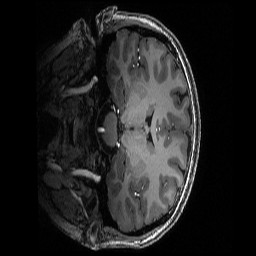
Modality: T1w
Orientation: coronal
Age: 23
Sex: female
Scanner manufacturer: siemens
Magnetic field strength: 6.98 T
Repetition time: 3.1 s
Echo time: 0.00252 s